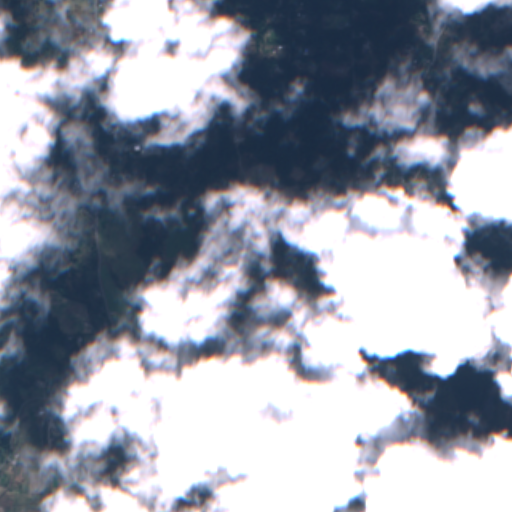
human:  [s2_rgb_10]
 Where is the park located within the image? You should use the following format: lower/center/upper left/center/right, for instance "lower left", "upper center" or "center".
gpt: The park is located in the lower center of the image.
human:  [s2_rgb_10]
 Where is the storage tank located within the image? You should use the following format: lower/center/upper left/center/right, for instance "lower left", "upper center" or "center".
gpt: The storage tank is located in the center left of the image.
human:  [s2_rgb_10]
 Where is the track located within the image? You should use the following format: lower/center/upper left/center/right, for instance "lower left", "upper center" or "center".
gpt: There is no track in the image.